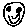
Label: smiley face